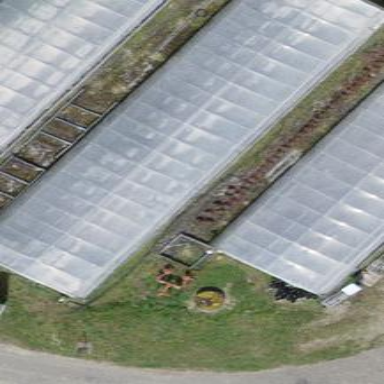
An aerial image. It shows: Greenhouse.